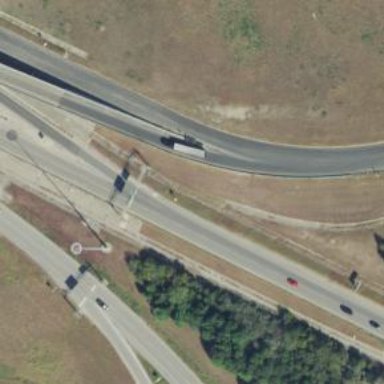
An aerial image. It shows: Secondary road with frontage road.